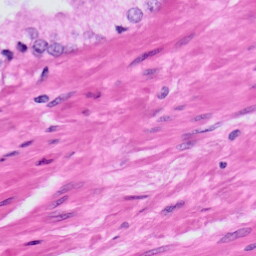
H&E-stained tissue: Prostate